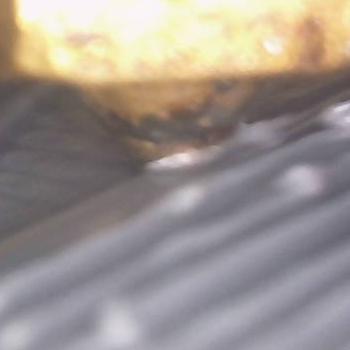
Flow rate: 168%